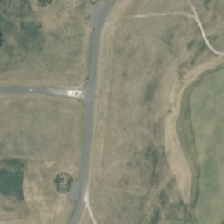
Land cover: urban_parkland